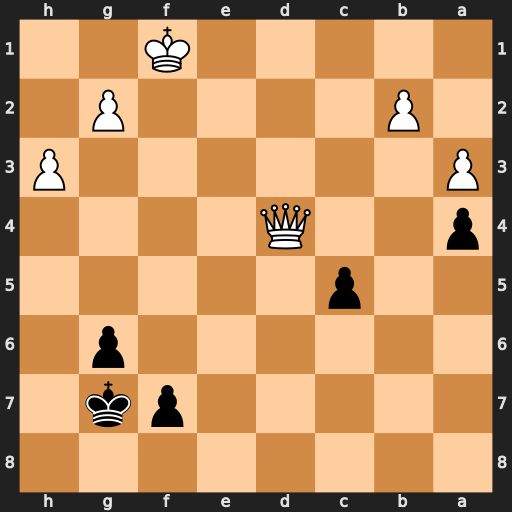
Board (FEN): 8/5pk1/6p1/2p5/p2Q4/P6P/1P4P1/5K2
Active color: b
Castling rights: -
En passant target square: -
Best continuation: cxd4 Ke2 Kf6 Kd3 Ke5 b3 axb3